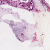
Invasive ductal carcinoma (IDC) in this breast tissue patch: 0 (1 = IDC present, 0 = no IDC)